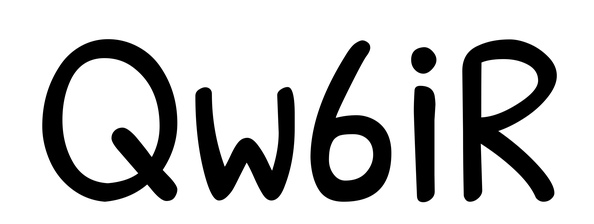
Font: PatrickHand-Regular